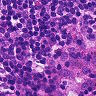
Metastatic tissue present: no